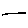
Label: line